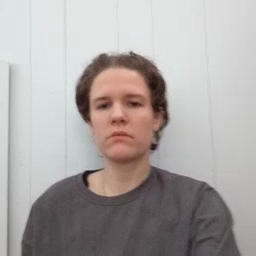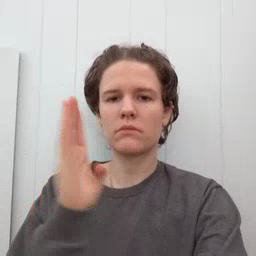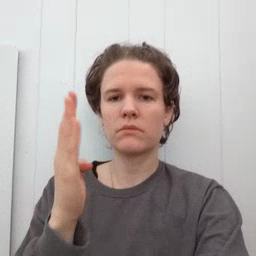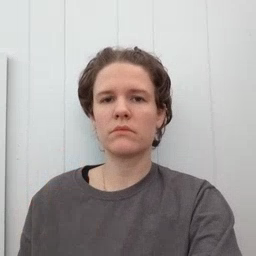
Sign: blue